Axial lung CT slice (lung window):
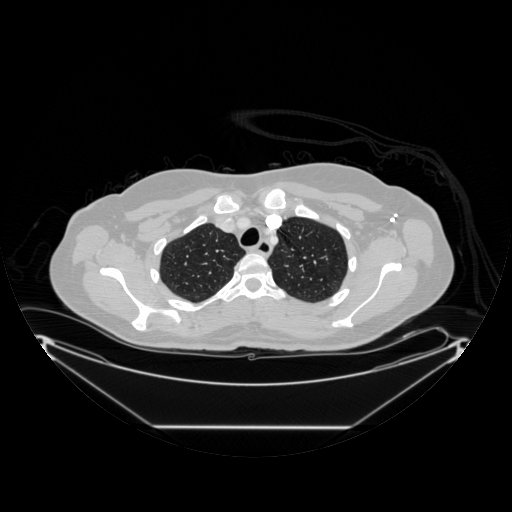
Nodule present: no